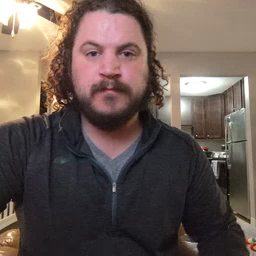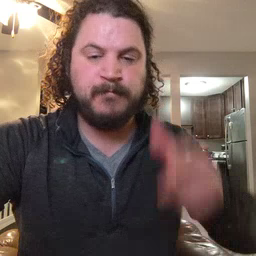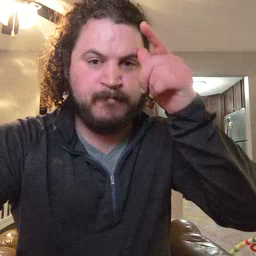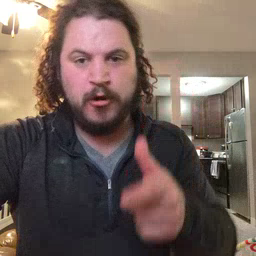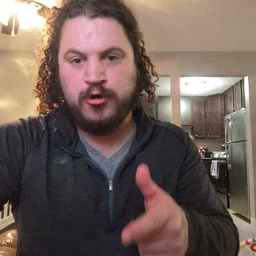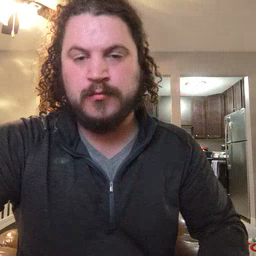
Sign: brother